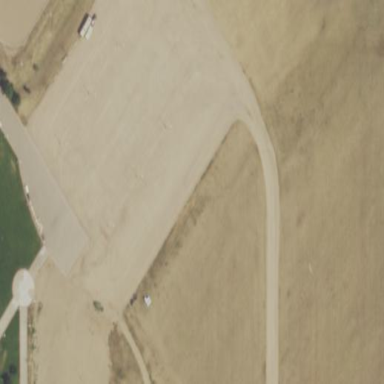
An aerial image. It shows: Parking area with dirt surface.